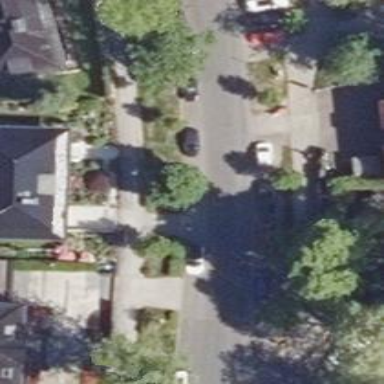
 and there is parking on the kerb on the left side."